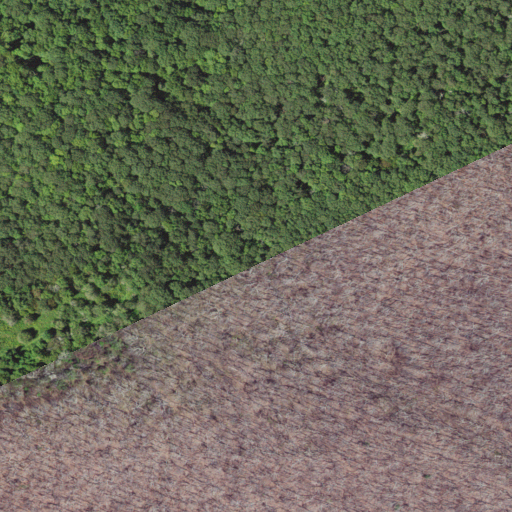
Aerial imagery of gap in West Virginia named Symms Gap containing only deciduous forest